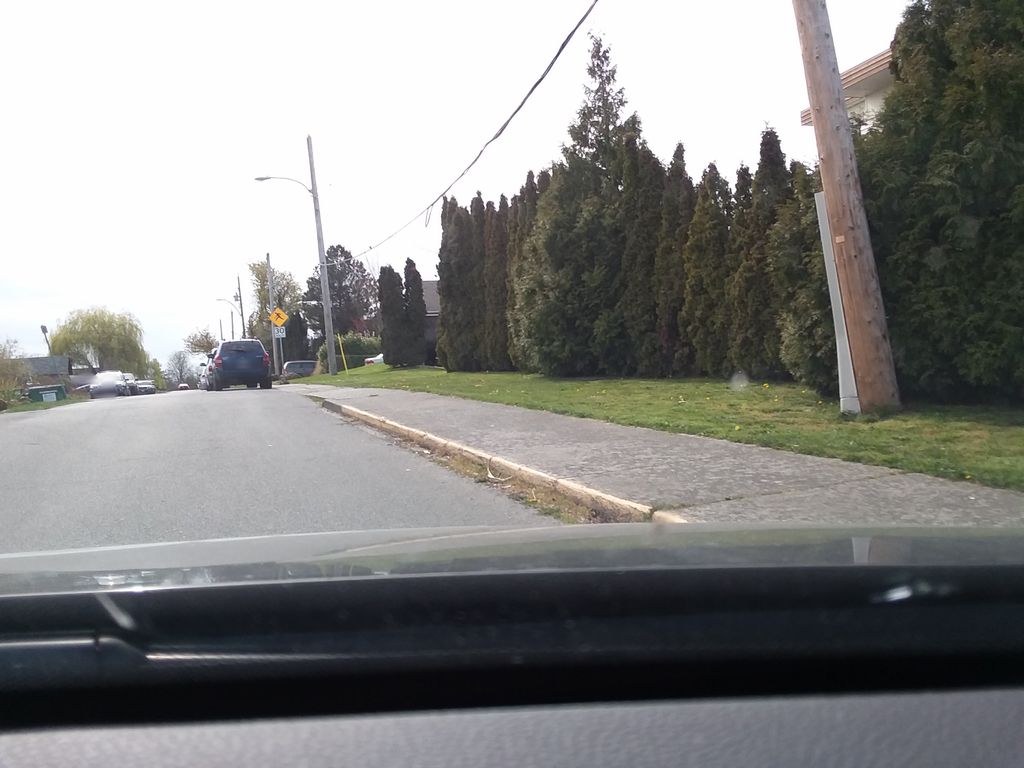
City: victoria